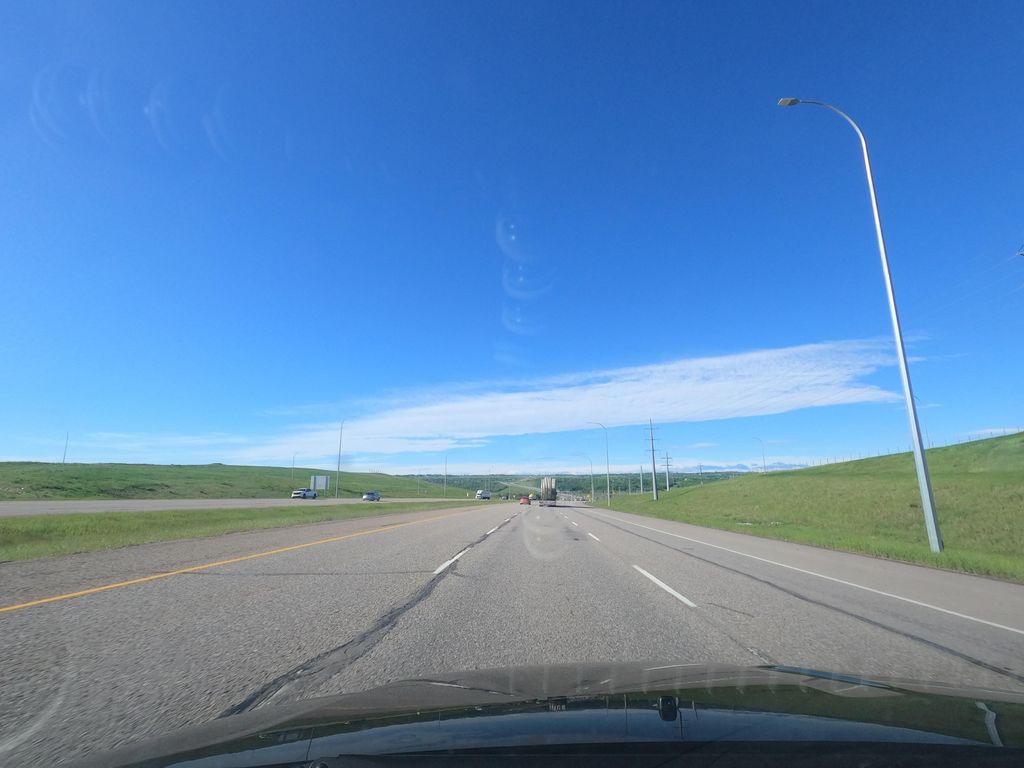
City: calgary